Field crop: tomato
Growth stage: 1
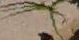
Species: cyperus